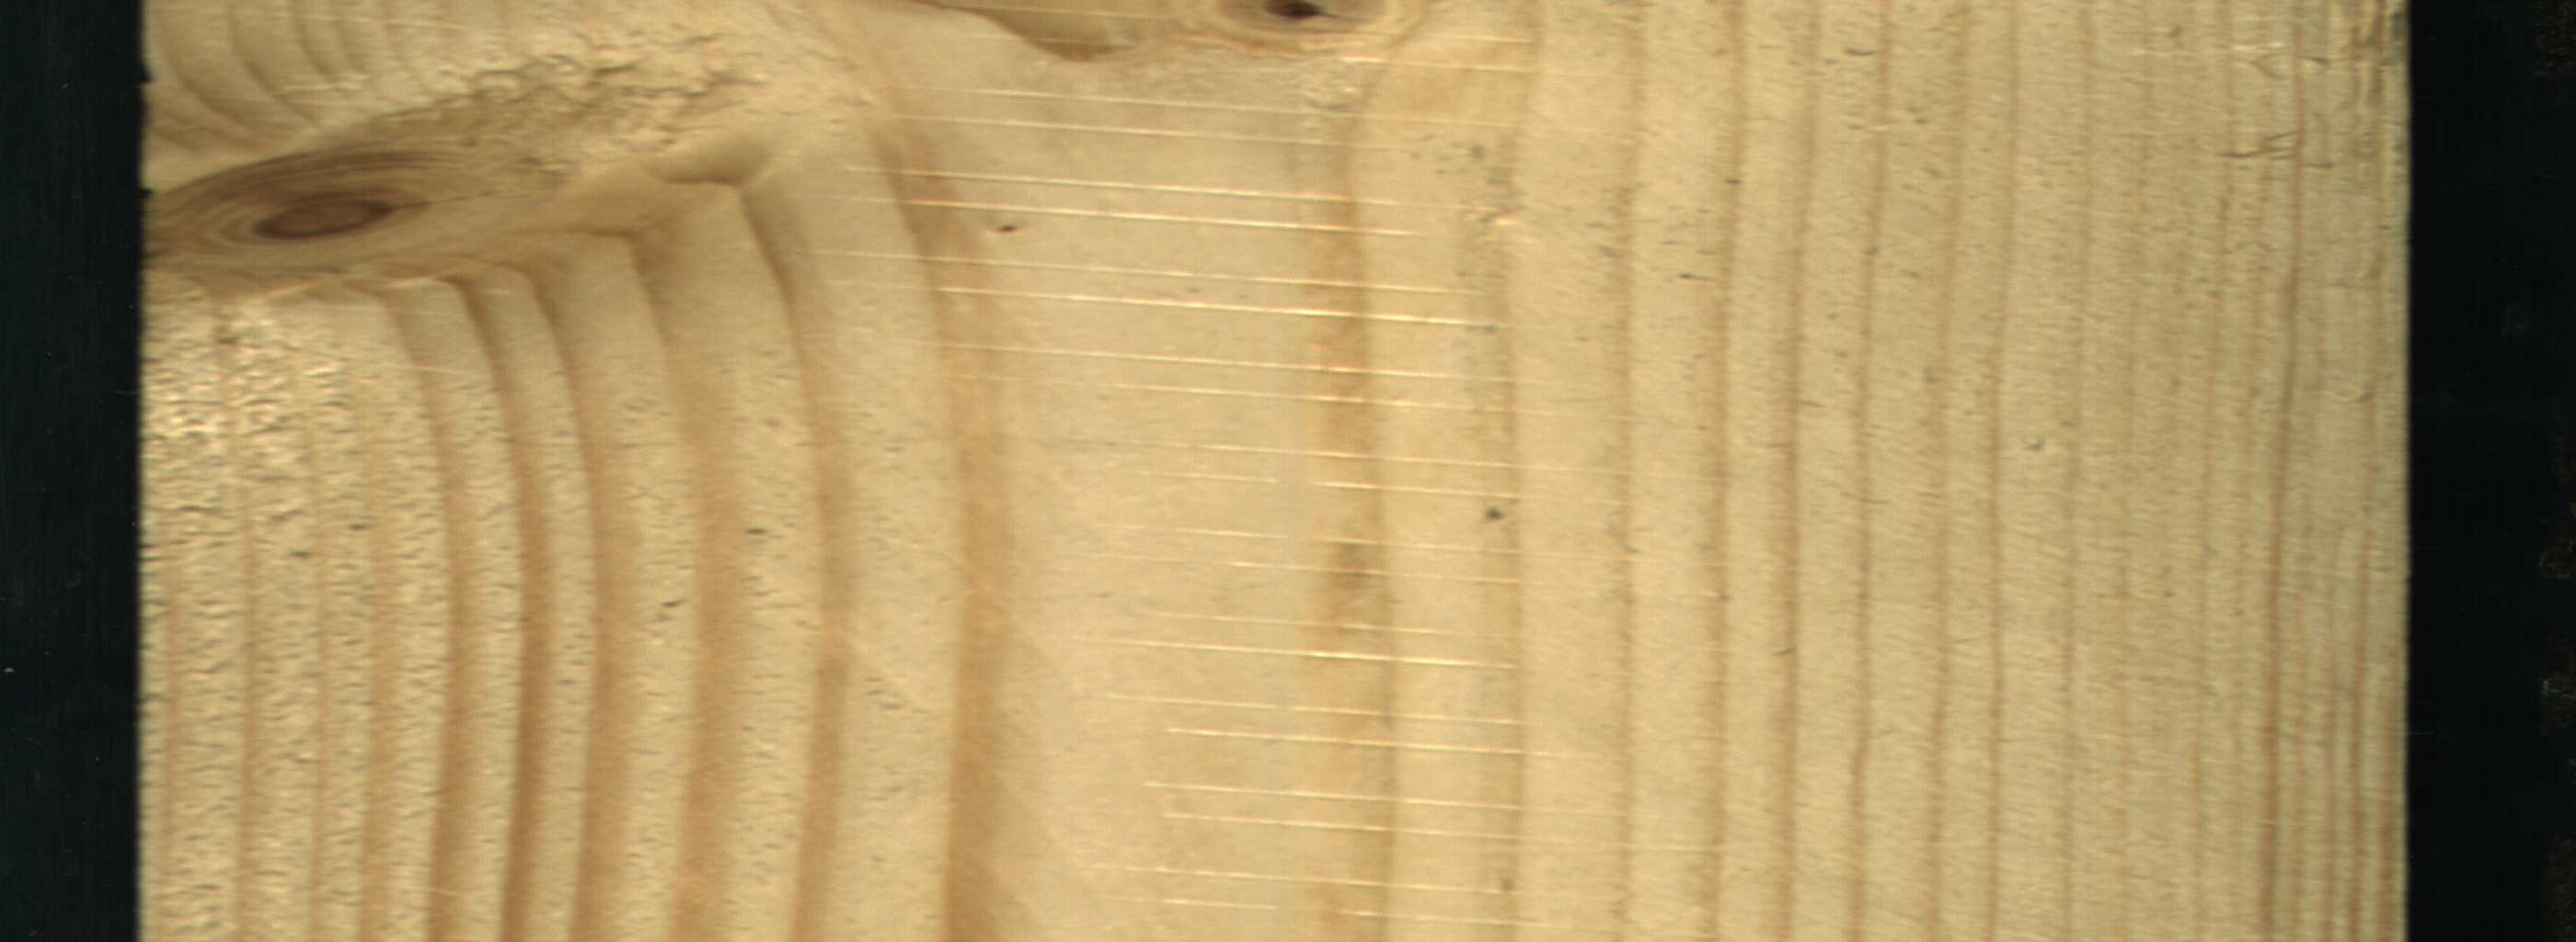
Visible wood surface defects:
Live_Knot
Live_Knot